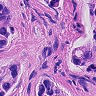
Metastatic tissue present: yes